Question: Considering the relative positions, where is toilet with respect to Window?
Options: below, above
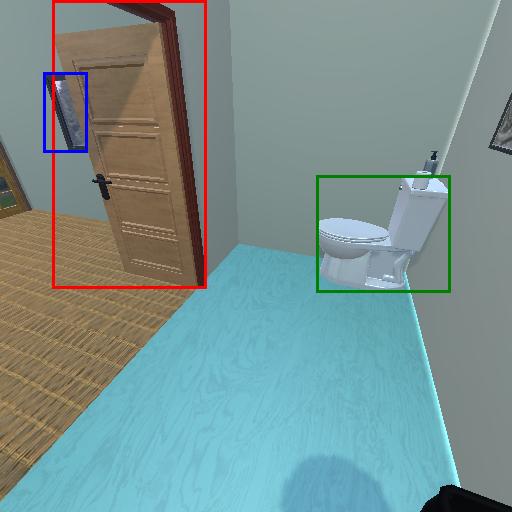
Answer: below